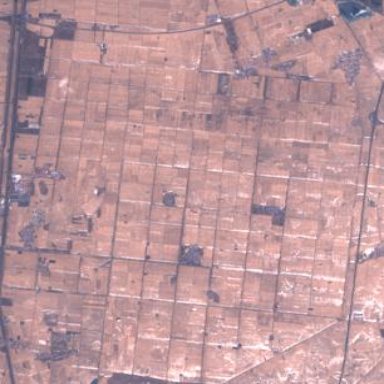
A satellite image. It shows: Picturesque farmland scene.